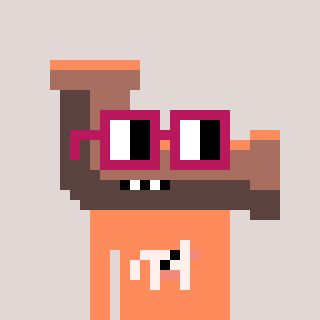
a pixel art character with square dark red glasses, a pipe-shaped head and a peachy-colored body on a warm background